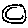
Label: circle